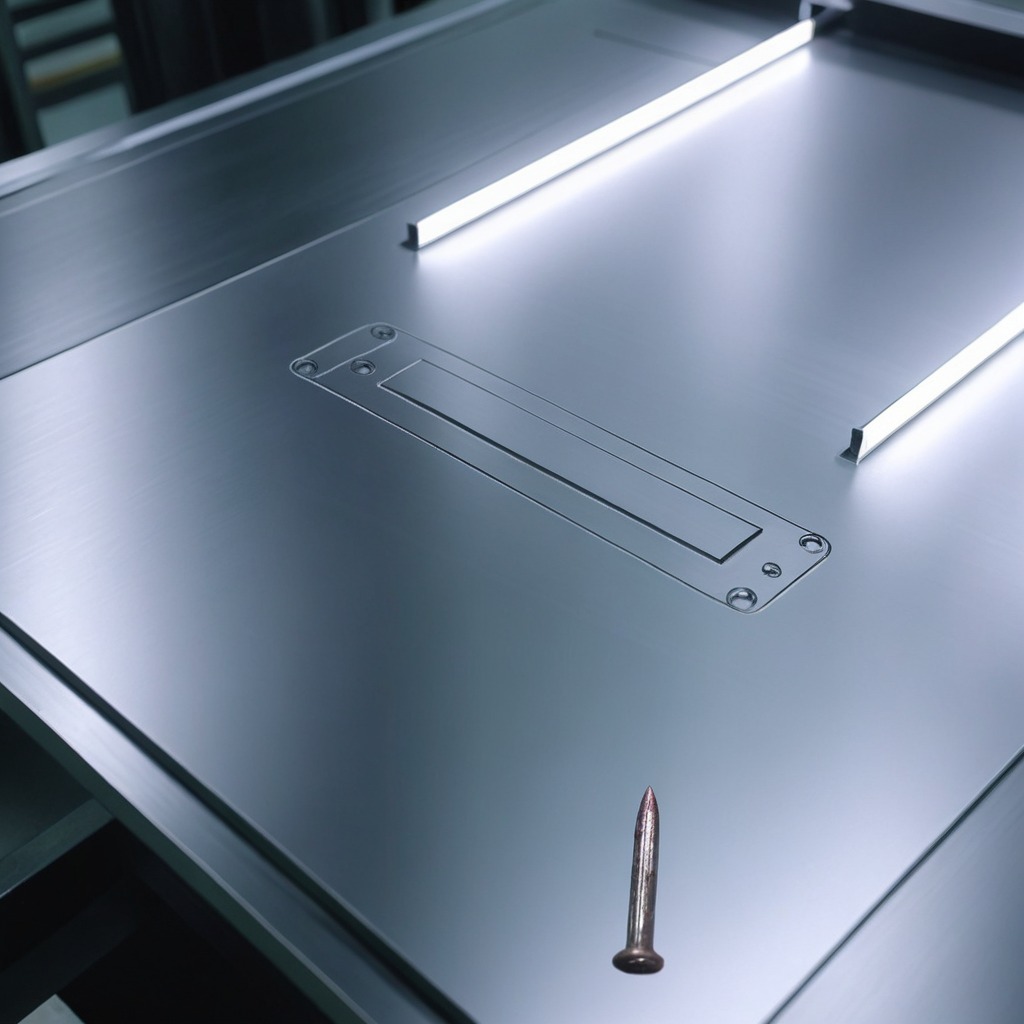
An iron nail is lying on the metal table.